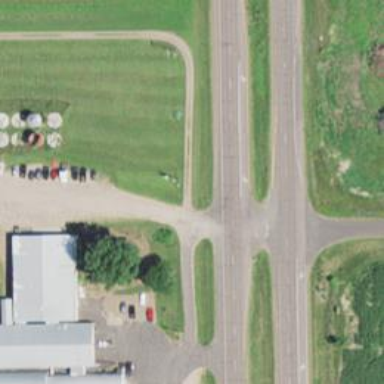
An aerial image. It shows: Secondary road with asphalt surface.